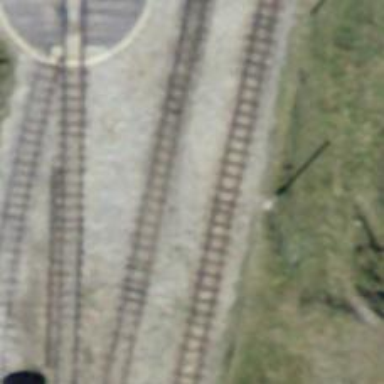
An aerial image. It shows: Platform for public transport and railway.